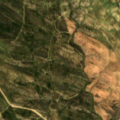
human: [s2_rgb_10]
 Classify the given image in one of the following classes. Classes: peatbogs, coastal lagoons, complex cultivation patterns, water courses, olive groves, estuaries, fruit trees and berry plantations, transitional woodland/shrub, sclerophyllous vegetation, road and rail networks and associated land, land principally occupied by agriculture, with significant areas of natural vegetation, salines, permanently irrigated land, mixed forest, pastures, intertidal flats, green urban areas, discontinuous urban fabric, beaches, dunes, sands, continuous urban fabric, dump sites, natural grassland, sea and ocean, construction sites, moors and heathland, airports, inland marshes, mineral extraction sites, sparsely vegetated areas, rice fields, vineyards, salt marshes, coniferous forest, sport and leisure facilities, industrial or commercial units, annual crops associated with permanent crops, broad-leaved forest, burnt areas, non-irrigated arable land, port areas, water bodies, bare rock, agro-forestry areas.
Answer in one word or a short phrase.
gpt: non-irrigated arable land, agro-forestry areas, transitional woodland/shrub